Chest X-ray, PA view. Patient: 28 years old, sex M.
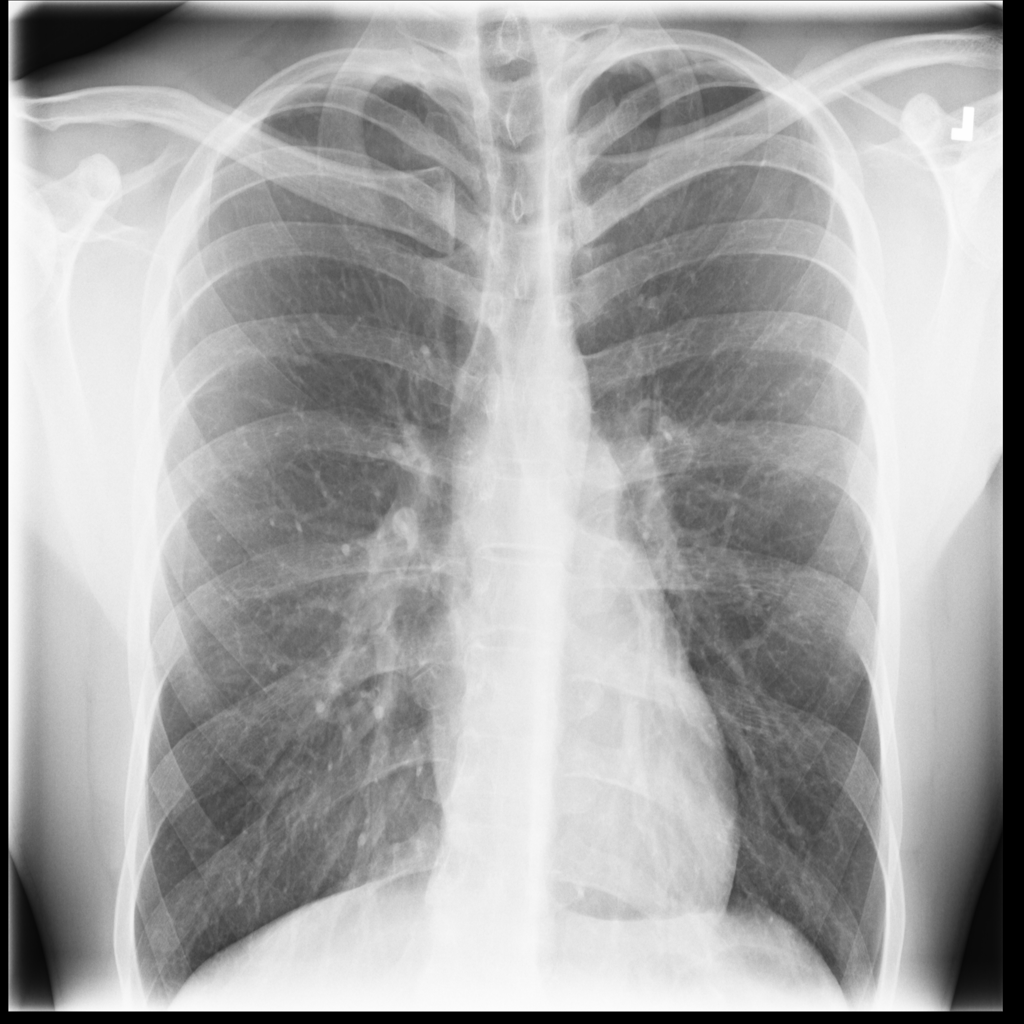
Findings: No Finding